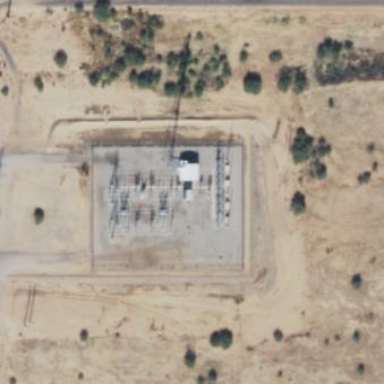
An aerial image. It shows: Distribution level power substation.